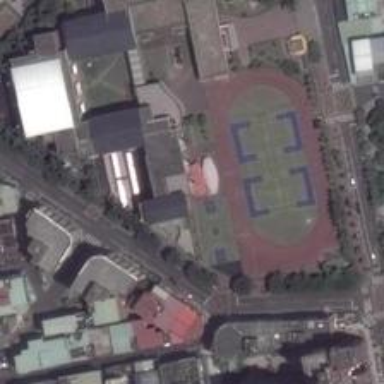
The playground consists of two basketball courts, surrounded by high and low buildings around .